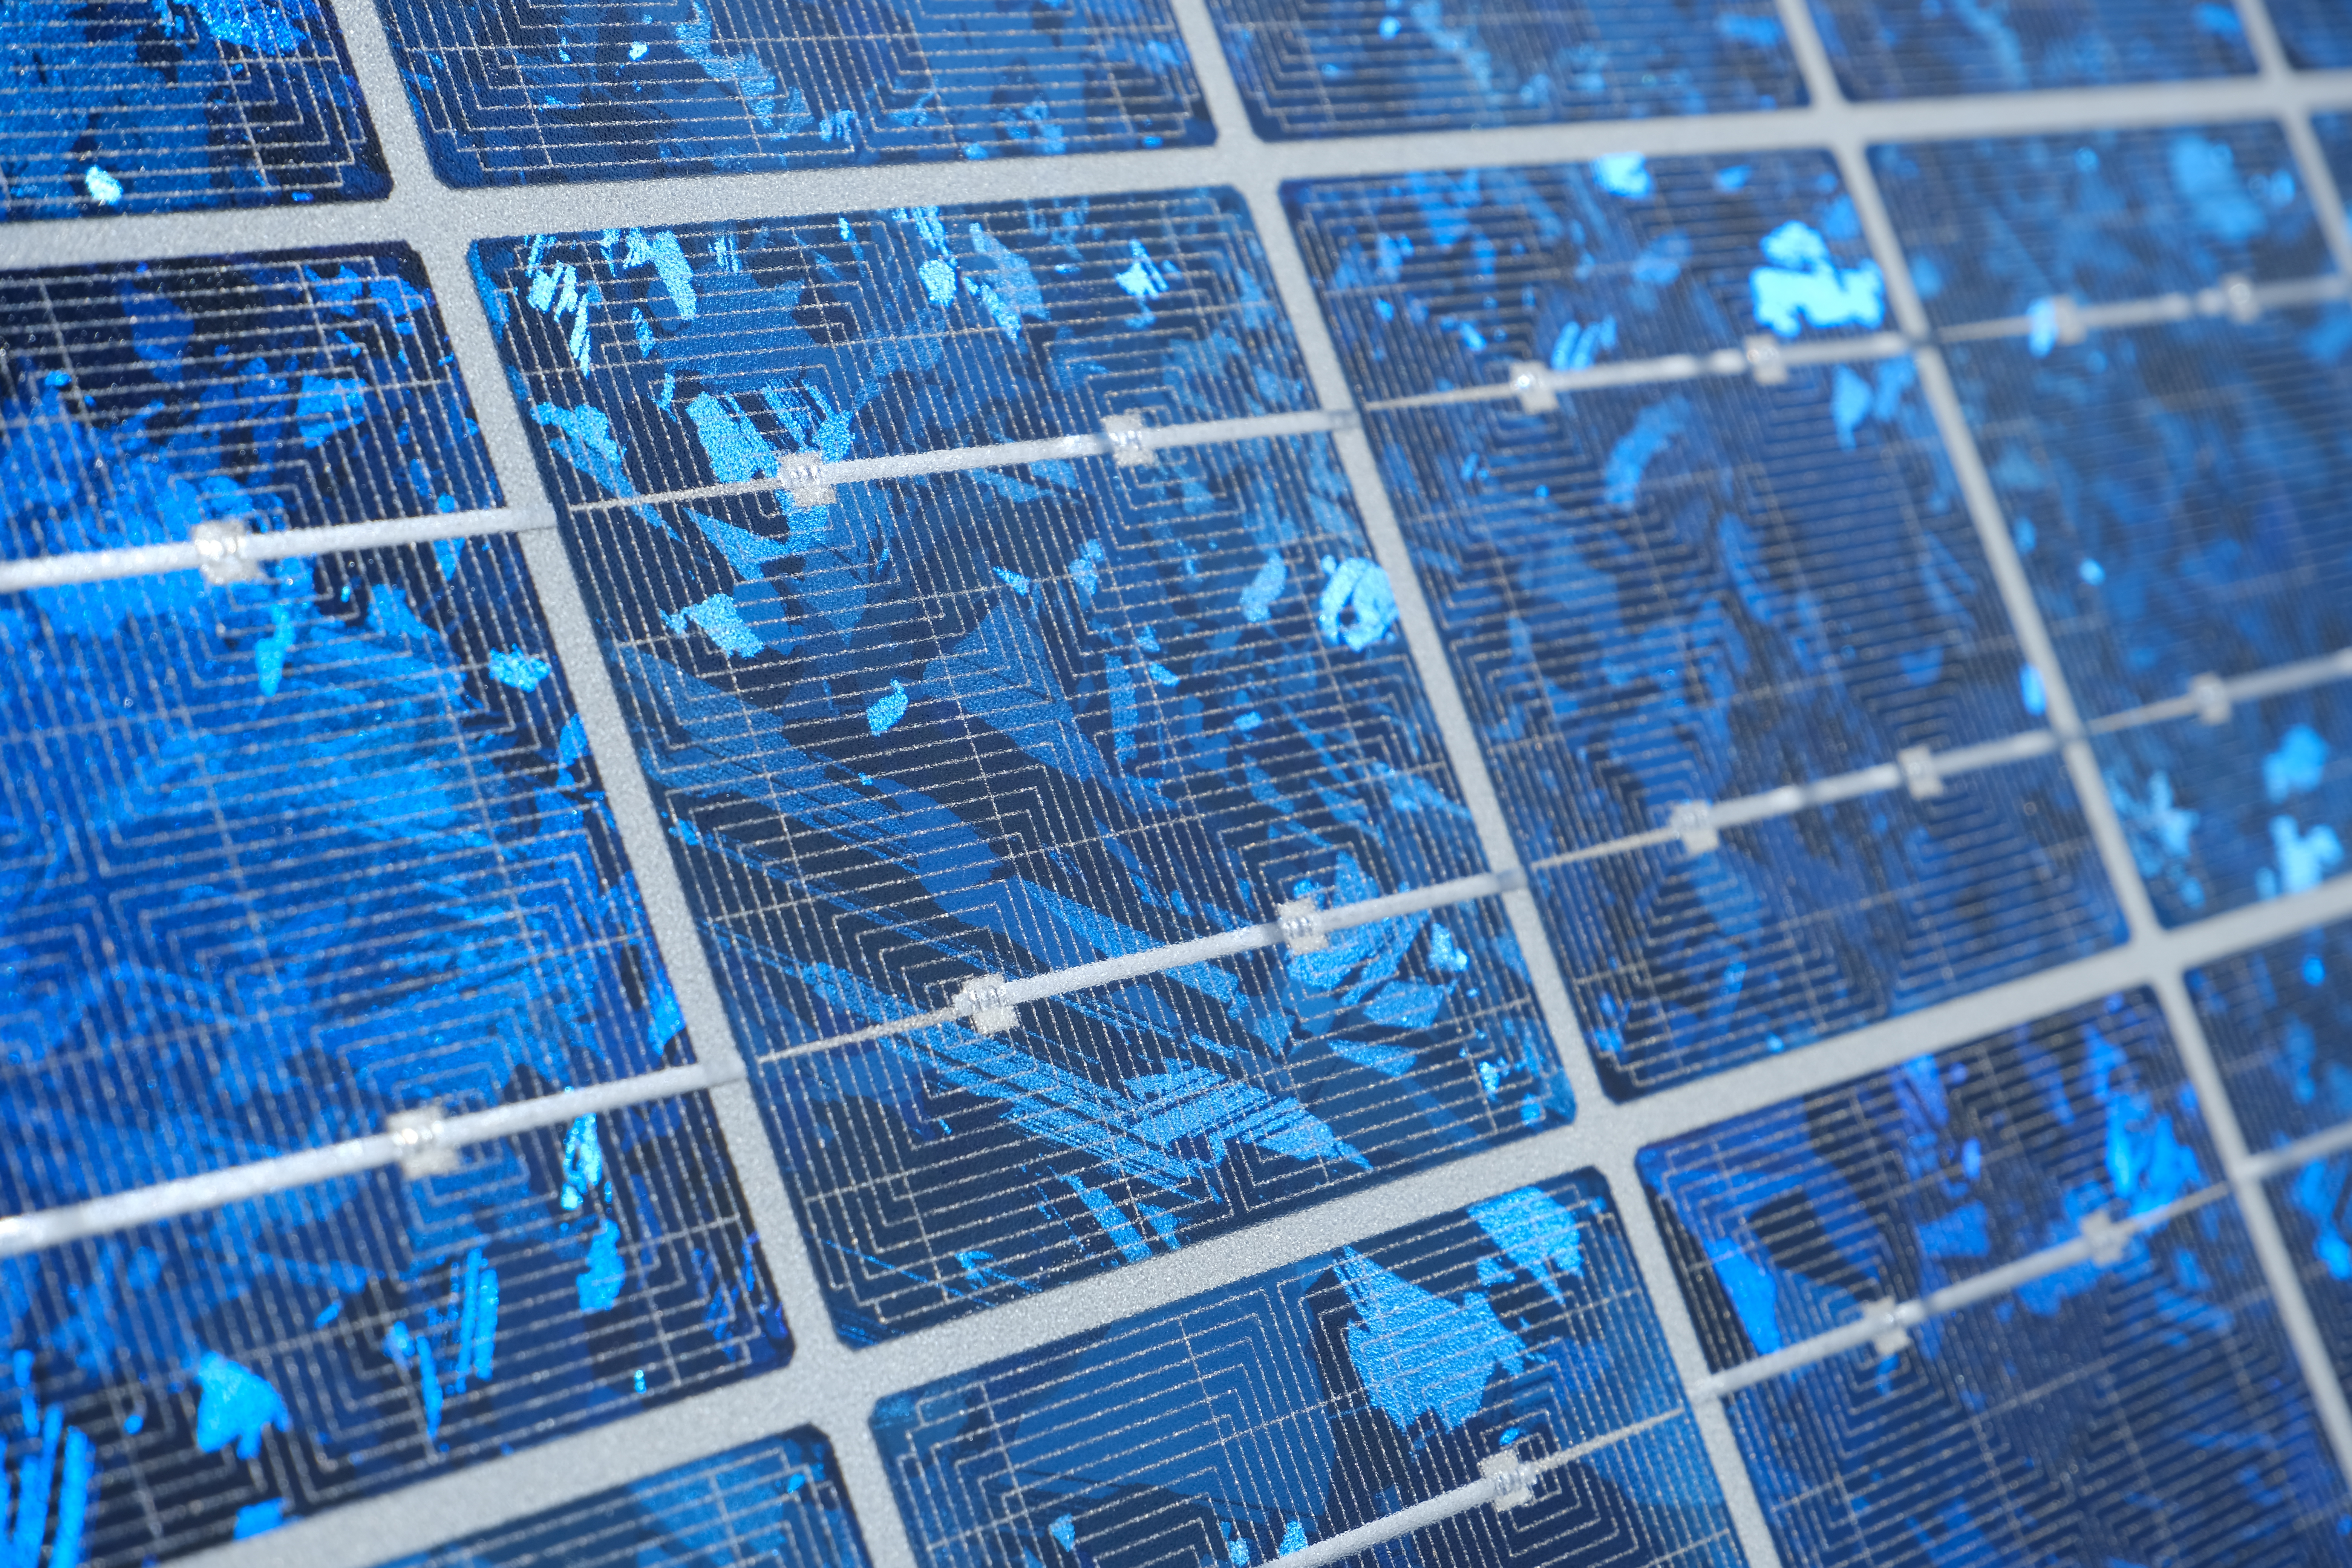
Label: Clean